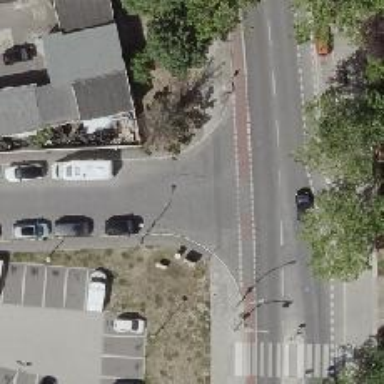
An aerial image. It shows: Road with "give way" sign.